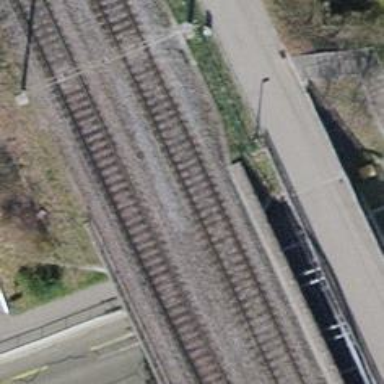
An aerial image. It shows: Railway bridge with electrified tracks and single contact line.